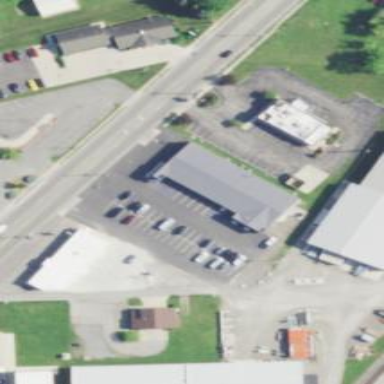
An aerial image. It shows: Variety store inside building.